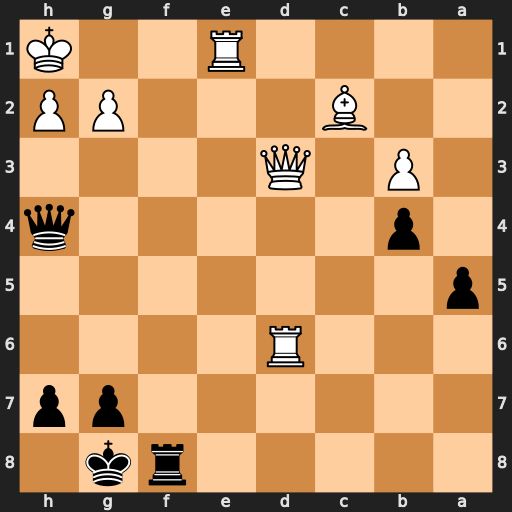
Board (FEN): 5rk1/6pp/3R4/p7/1p5q/1P1Q4/2B3PP/4R2K
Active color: b
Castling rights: -
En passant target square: -
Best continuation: Qxe1+ Qf1 Rxf1#